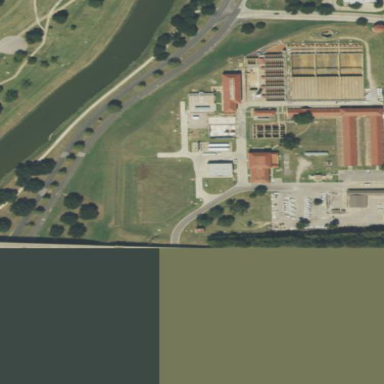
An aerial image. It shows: Man-made water works facility.